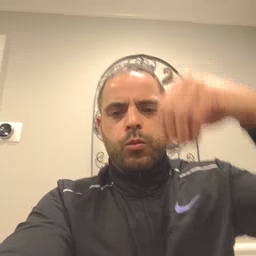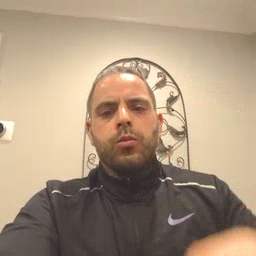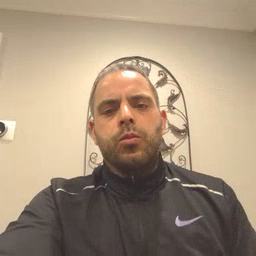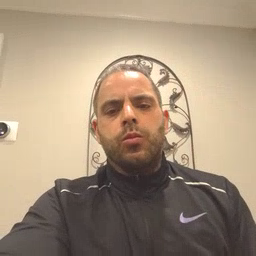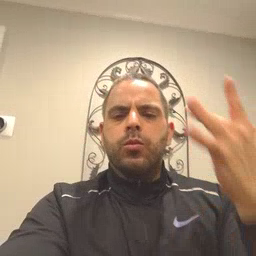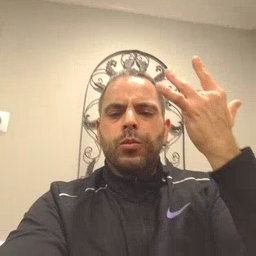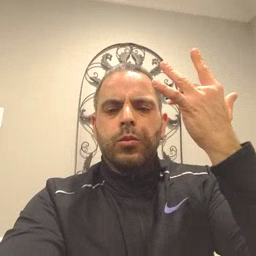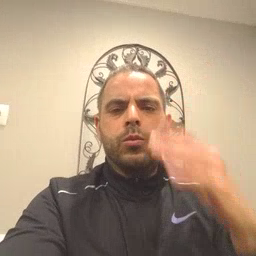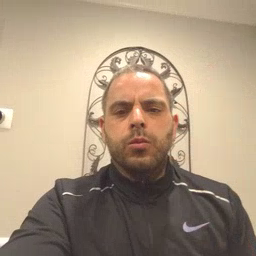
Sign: why